Field crop: tomato
Growth stage: 1
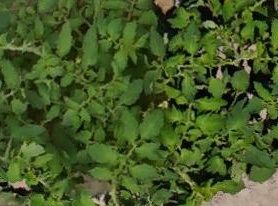
Species: tomato